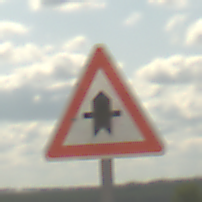
Verkehrszeichen: Vorfahrt
Umgebung: Outdoor, Beach
Tageszeit: Midday
Wetter: PartlyCloudy
Licht: Natural
Jahreszeit: NotSpecified
Kontrast: HighContrast